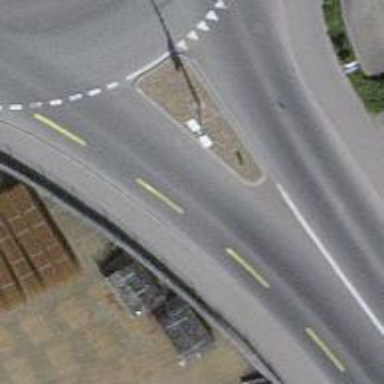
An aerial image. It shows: Primary highway with dedicated lane for cyclists.